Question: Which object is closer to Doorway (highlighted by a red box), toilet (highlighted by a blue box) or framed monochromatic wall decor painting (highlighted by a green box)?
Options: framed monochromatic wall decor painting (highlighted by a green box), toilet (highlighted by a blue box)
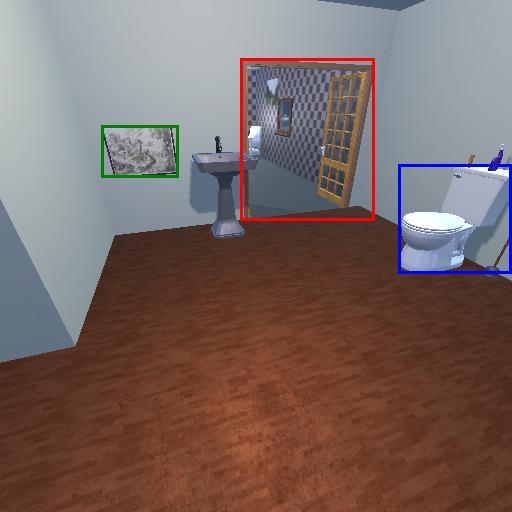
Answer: framed monochromatic wall decor painting (highlighted by a green box)